Interaction volume radius: 10 \u00c5
Interaction volume height: 10 \u00c5
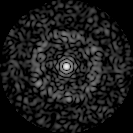
Disorder parameter: 0.8385